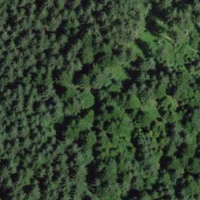
EUNIS habitat code: 43
Species observed at this site:
Platanthera bifolia